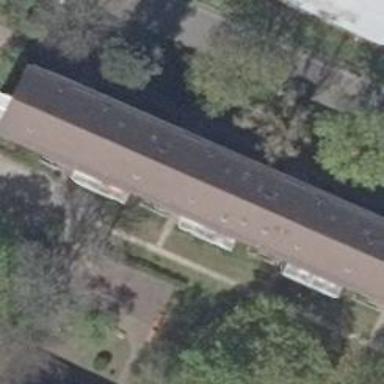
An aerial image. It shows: Gabled roof apartments building with red roof tiles.